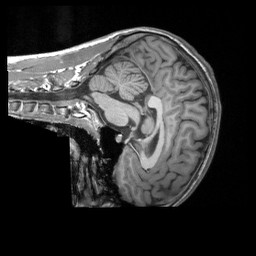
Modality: T1w
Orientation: sagittal
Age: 18
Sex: male